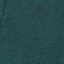
Land use / land cover: Forest